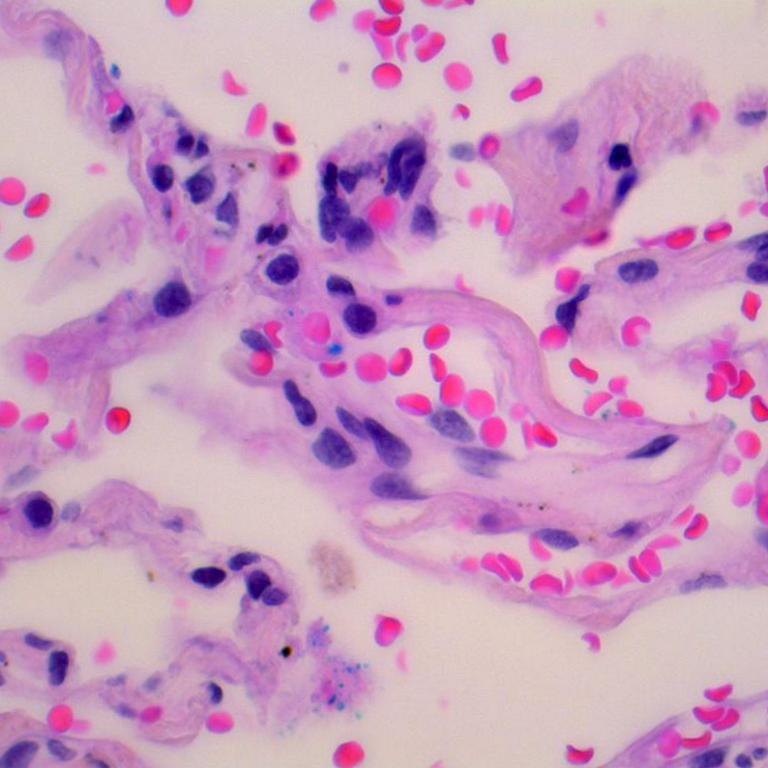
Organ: lung
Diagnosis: benign